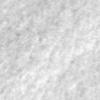
Label: no_change